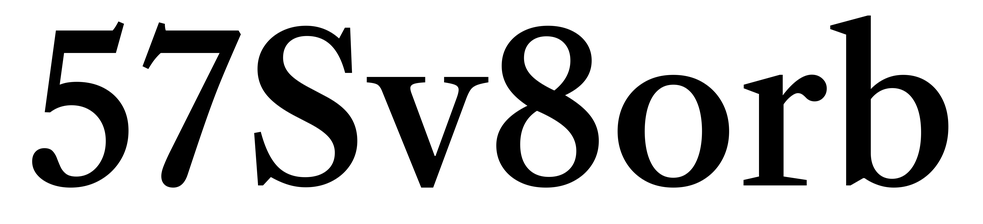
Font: LibreCaslonText_Medium